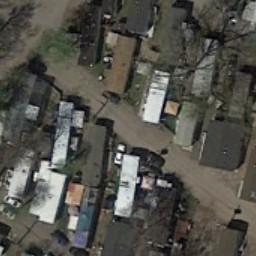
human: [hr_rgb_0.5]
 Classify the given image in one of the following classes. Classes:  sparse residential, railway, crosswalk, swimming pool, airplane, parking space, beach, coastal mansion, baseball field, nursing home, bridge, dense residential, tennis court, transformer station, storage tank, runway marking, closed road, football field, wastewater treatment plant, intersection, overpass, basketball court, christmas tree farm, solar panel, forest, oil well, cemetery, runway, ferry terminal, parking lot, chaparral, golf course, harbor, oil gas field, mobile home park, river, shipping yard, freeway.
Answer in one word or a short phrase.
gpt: mobile home park